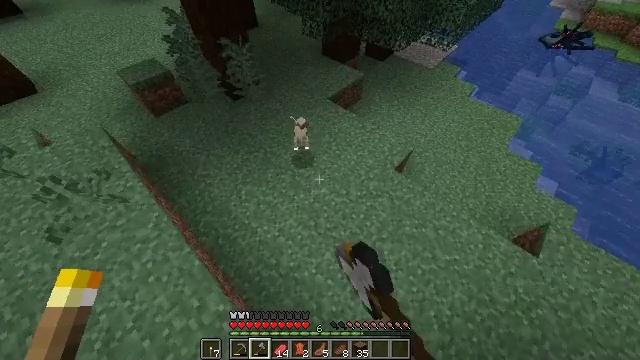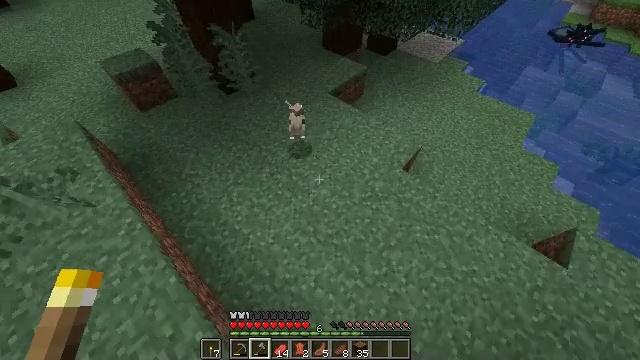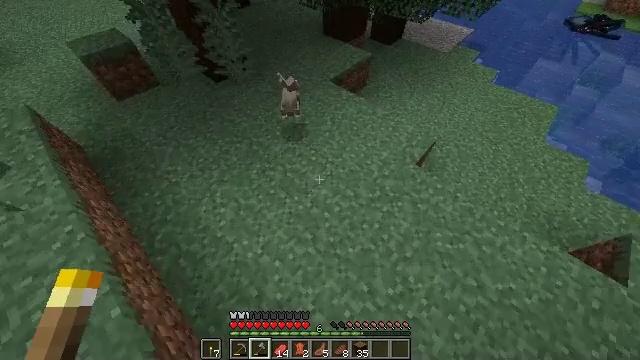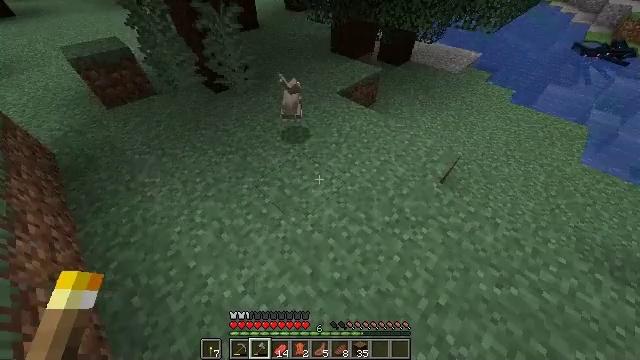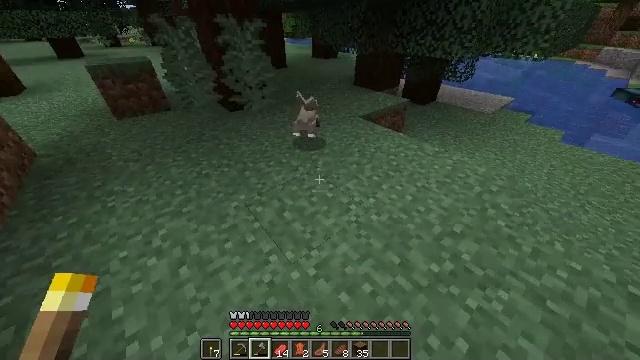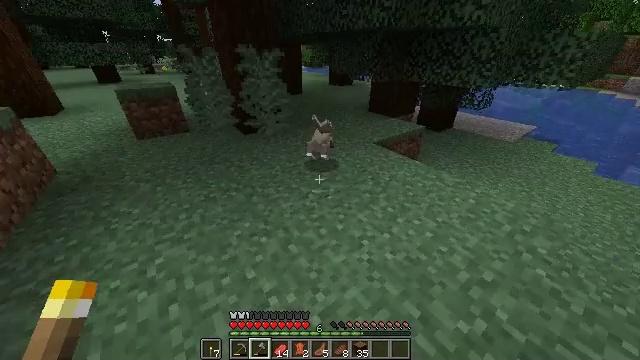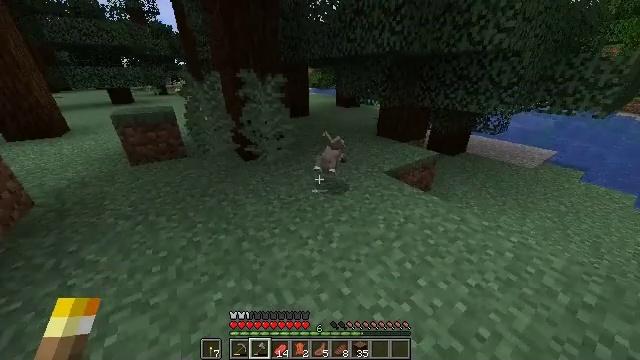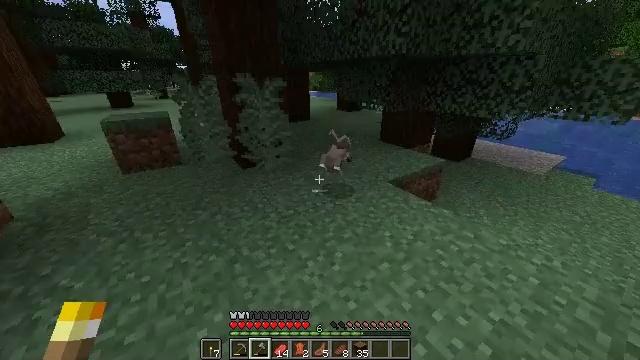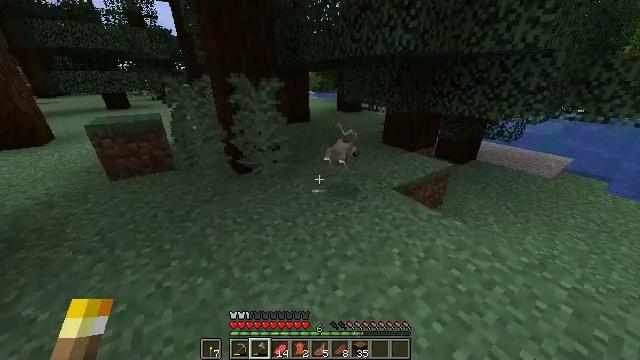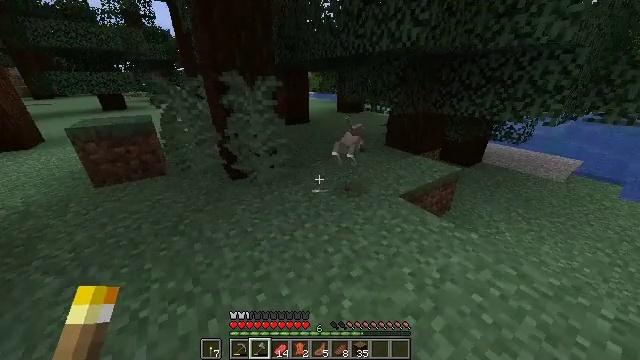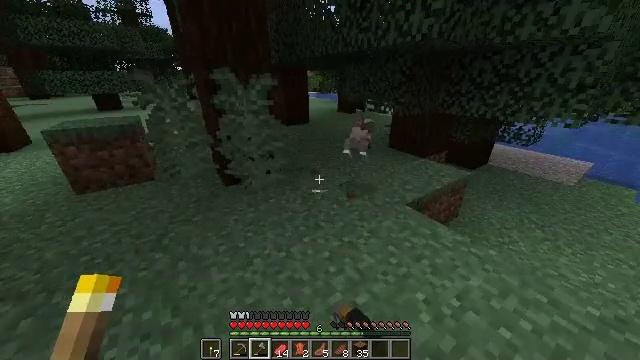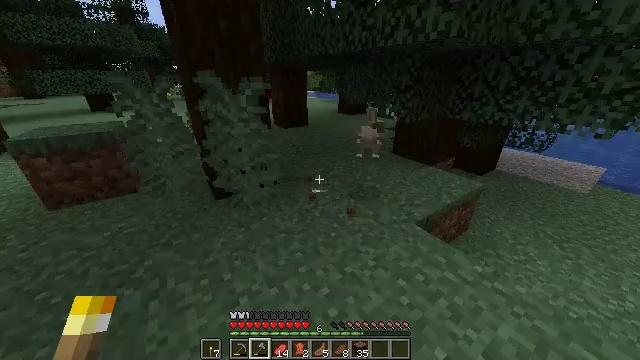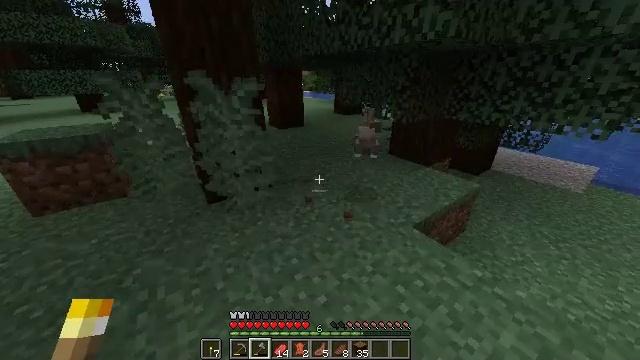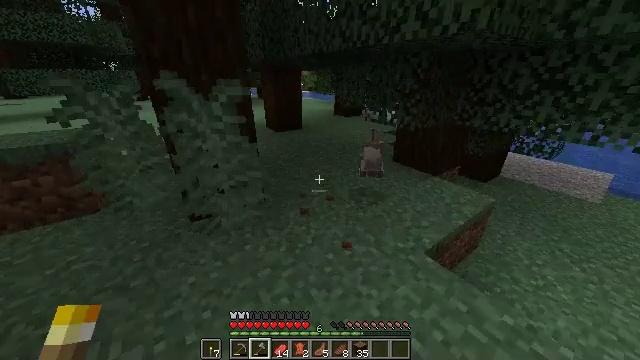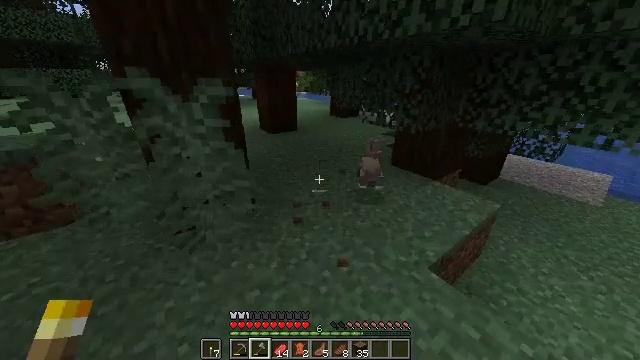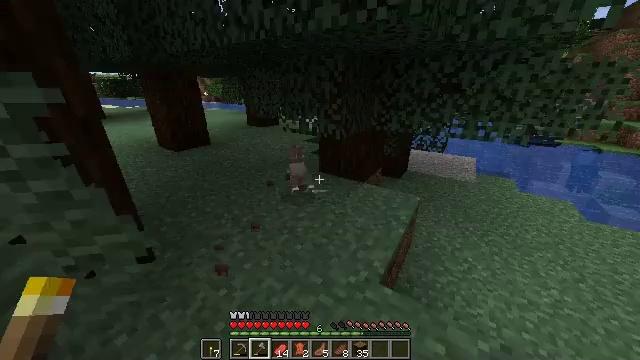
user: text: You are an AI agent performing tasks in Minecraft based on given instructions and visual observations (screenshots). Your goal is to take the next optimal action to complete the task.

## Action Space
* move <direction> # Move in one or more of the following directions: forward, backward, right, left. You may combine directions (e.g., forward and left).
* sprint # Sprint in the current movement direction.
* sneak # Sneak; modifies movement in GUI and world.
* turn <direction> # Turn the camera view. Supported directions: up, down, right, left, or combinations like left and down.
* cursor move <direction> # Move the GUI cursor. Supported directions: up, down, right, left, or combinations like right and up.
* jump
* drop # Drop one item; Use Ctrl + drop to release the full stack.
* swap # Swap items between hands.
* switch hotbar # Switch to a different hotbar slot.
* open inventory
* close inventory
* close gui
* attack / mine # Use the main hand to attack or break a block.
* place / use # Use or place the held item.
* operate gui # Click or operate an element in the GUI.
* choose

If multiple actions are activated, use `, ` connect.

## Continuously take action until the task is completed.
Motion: motion action
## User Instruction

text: Kill mobs.
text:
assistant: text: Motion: move forward, attack / mine
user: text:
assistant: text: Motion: move forward
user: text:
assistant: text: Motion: move forward, turn left and up
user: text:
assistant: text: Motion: move forward, turn left and up
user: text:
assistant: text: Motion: move forward, turn left and up
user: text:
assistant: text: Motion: move forward, turn left and up
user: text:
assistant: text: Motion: move forward
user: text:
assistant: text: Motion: move forward
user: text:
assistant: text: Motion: move forward, attack / mine
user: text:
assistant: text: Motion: move forward, attack / mine
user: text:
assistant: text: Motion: move forward, attack / mine
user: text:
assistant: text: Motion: move forward, turn right
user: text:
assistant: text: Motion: move forward, attack / mine
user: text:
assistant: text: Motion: move forward, turn right, attack / mine
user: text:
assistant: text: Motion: move forward, turn right and up, attack / mine
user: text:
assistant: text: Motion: move forward, turn right
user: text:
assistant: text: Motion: move forward, attack / mine
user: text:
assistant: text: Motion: move forward, attack / mine
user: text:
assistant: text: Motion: move forward, turn left, attack / mine
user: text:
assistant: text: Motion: move forward, turn left
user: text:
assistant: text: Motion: move forward and move left, attack / mine
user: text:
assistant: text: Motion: move forward and move left, attack / mine
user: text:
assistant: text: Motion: move forward and move left, attack / mine
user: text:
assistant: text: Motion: move forward and move left, attack / mine
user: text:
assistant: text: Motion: move forward and move left, attack / mine
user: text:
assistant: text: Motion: move forward, attack / mine
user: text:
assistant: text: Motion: move forward, attack / mine
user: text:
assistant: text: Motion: move forward
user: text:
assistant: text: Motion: move forward, attack / mine
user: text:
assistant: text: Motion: move forward, turn right, attack / mine